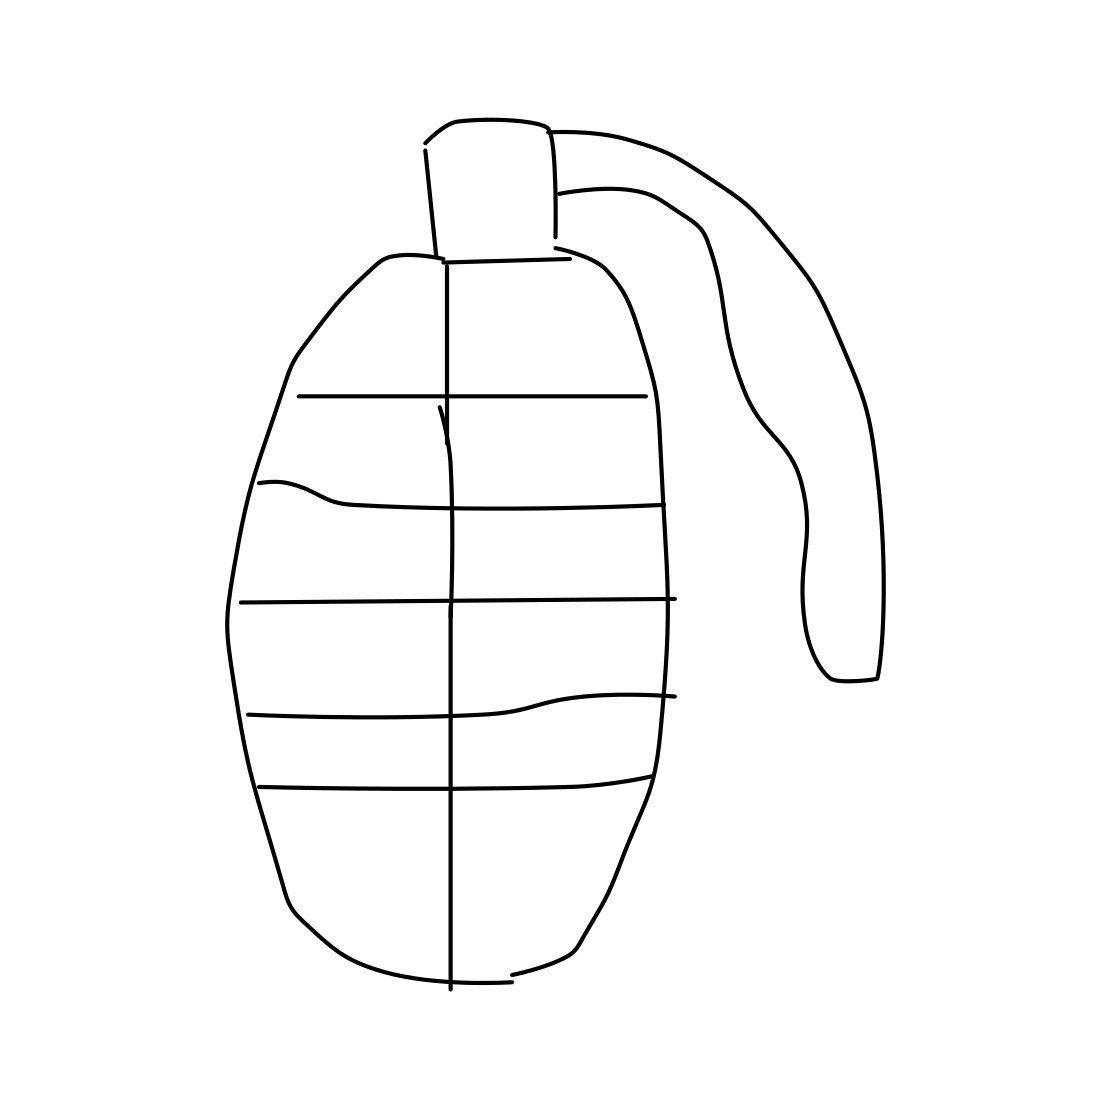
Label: grenade